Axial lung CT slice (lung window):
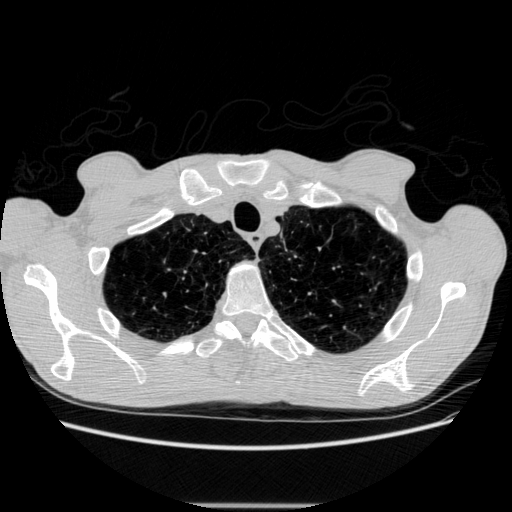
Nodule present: no